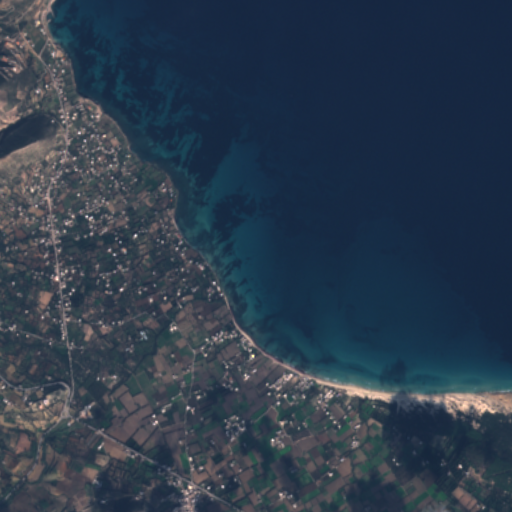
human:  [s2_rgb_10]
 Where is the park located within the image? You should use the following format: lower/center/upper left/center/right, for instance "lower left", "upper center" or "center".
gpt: The park is located in the center left of the image.
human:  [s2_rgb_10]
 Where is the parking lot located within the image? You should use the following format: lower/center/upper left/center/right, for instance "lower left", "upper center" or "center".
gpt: The parking lot is located in the center left of the image.
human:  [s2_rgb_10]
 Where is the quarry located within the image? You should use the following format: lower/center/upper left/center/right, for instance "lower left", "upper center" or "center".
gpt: The quarry is located in the upper left of the image.
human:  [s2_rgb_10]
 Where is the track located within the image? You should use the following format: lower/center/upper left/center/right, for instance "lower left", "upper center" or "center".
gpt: There is no track in the image.